Field crop: maize
Growth stage: 2
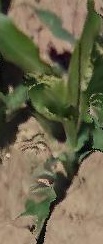
Species: maize